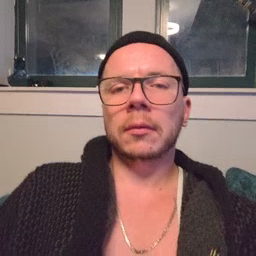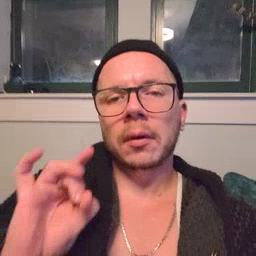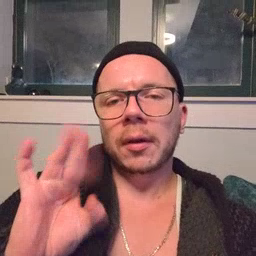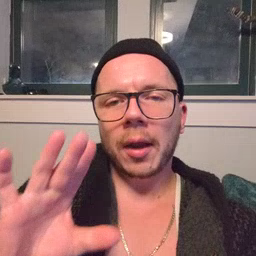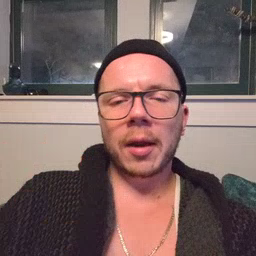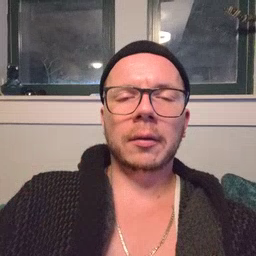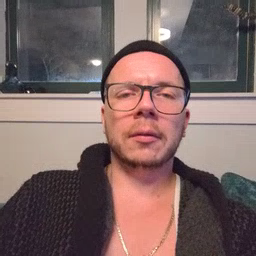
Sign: yucky